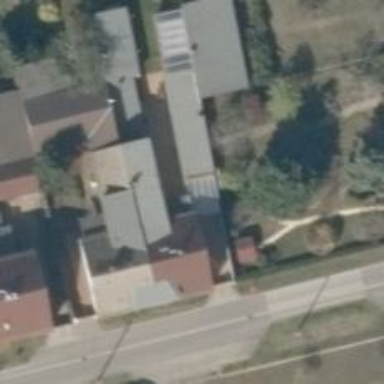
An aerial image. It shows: Simple and straightforward house.